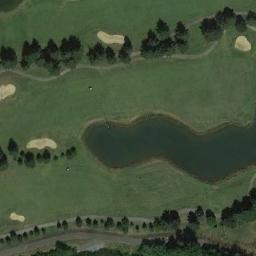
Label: golf_course